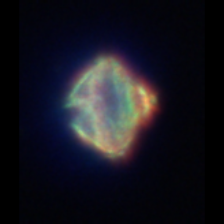
Taxon: Gymnodinium
Group: Dinoflagellates